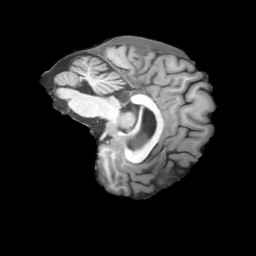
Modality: T1w
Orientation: sagittal